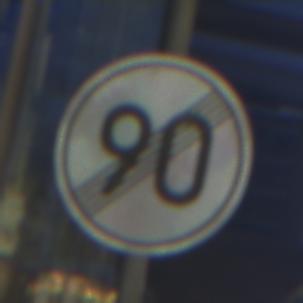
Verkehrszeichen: EndeGeschwindigkeit90
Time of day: Night
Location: Outdoor (Urban)
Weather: PartlyCloudy
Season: NotSpecified
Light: Artificial